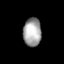
Tissue: lung
Cell type: Epithelial cells
Senescence score: 0.1857
Nuclear area (px): 498
Mean DAPI intensity: 164.365